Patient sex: F
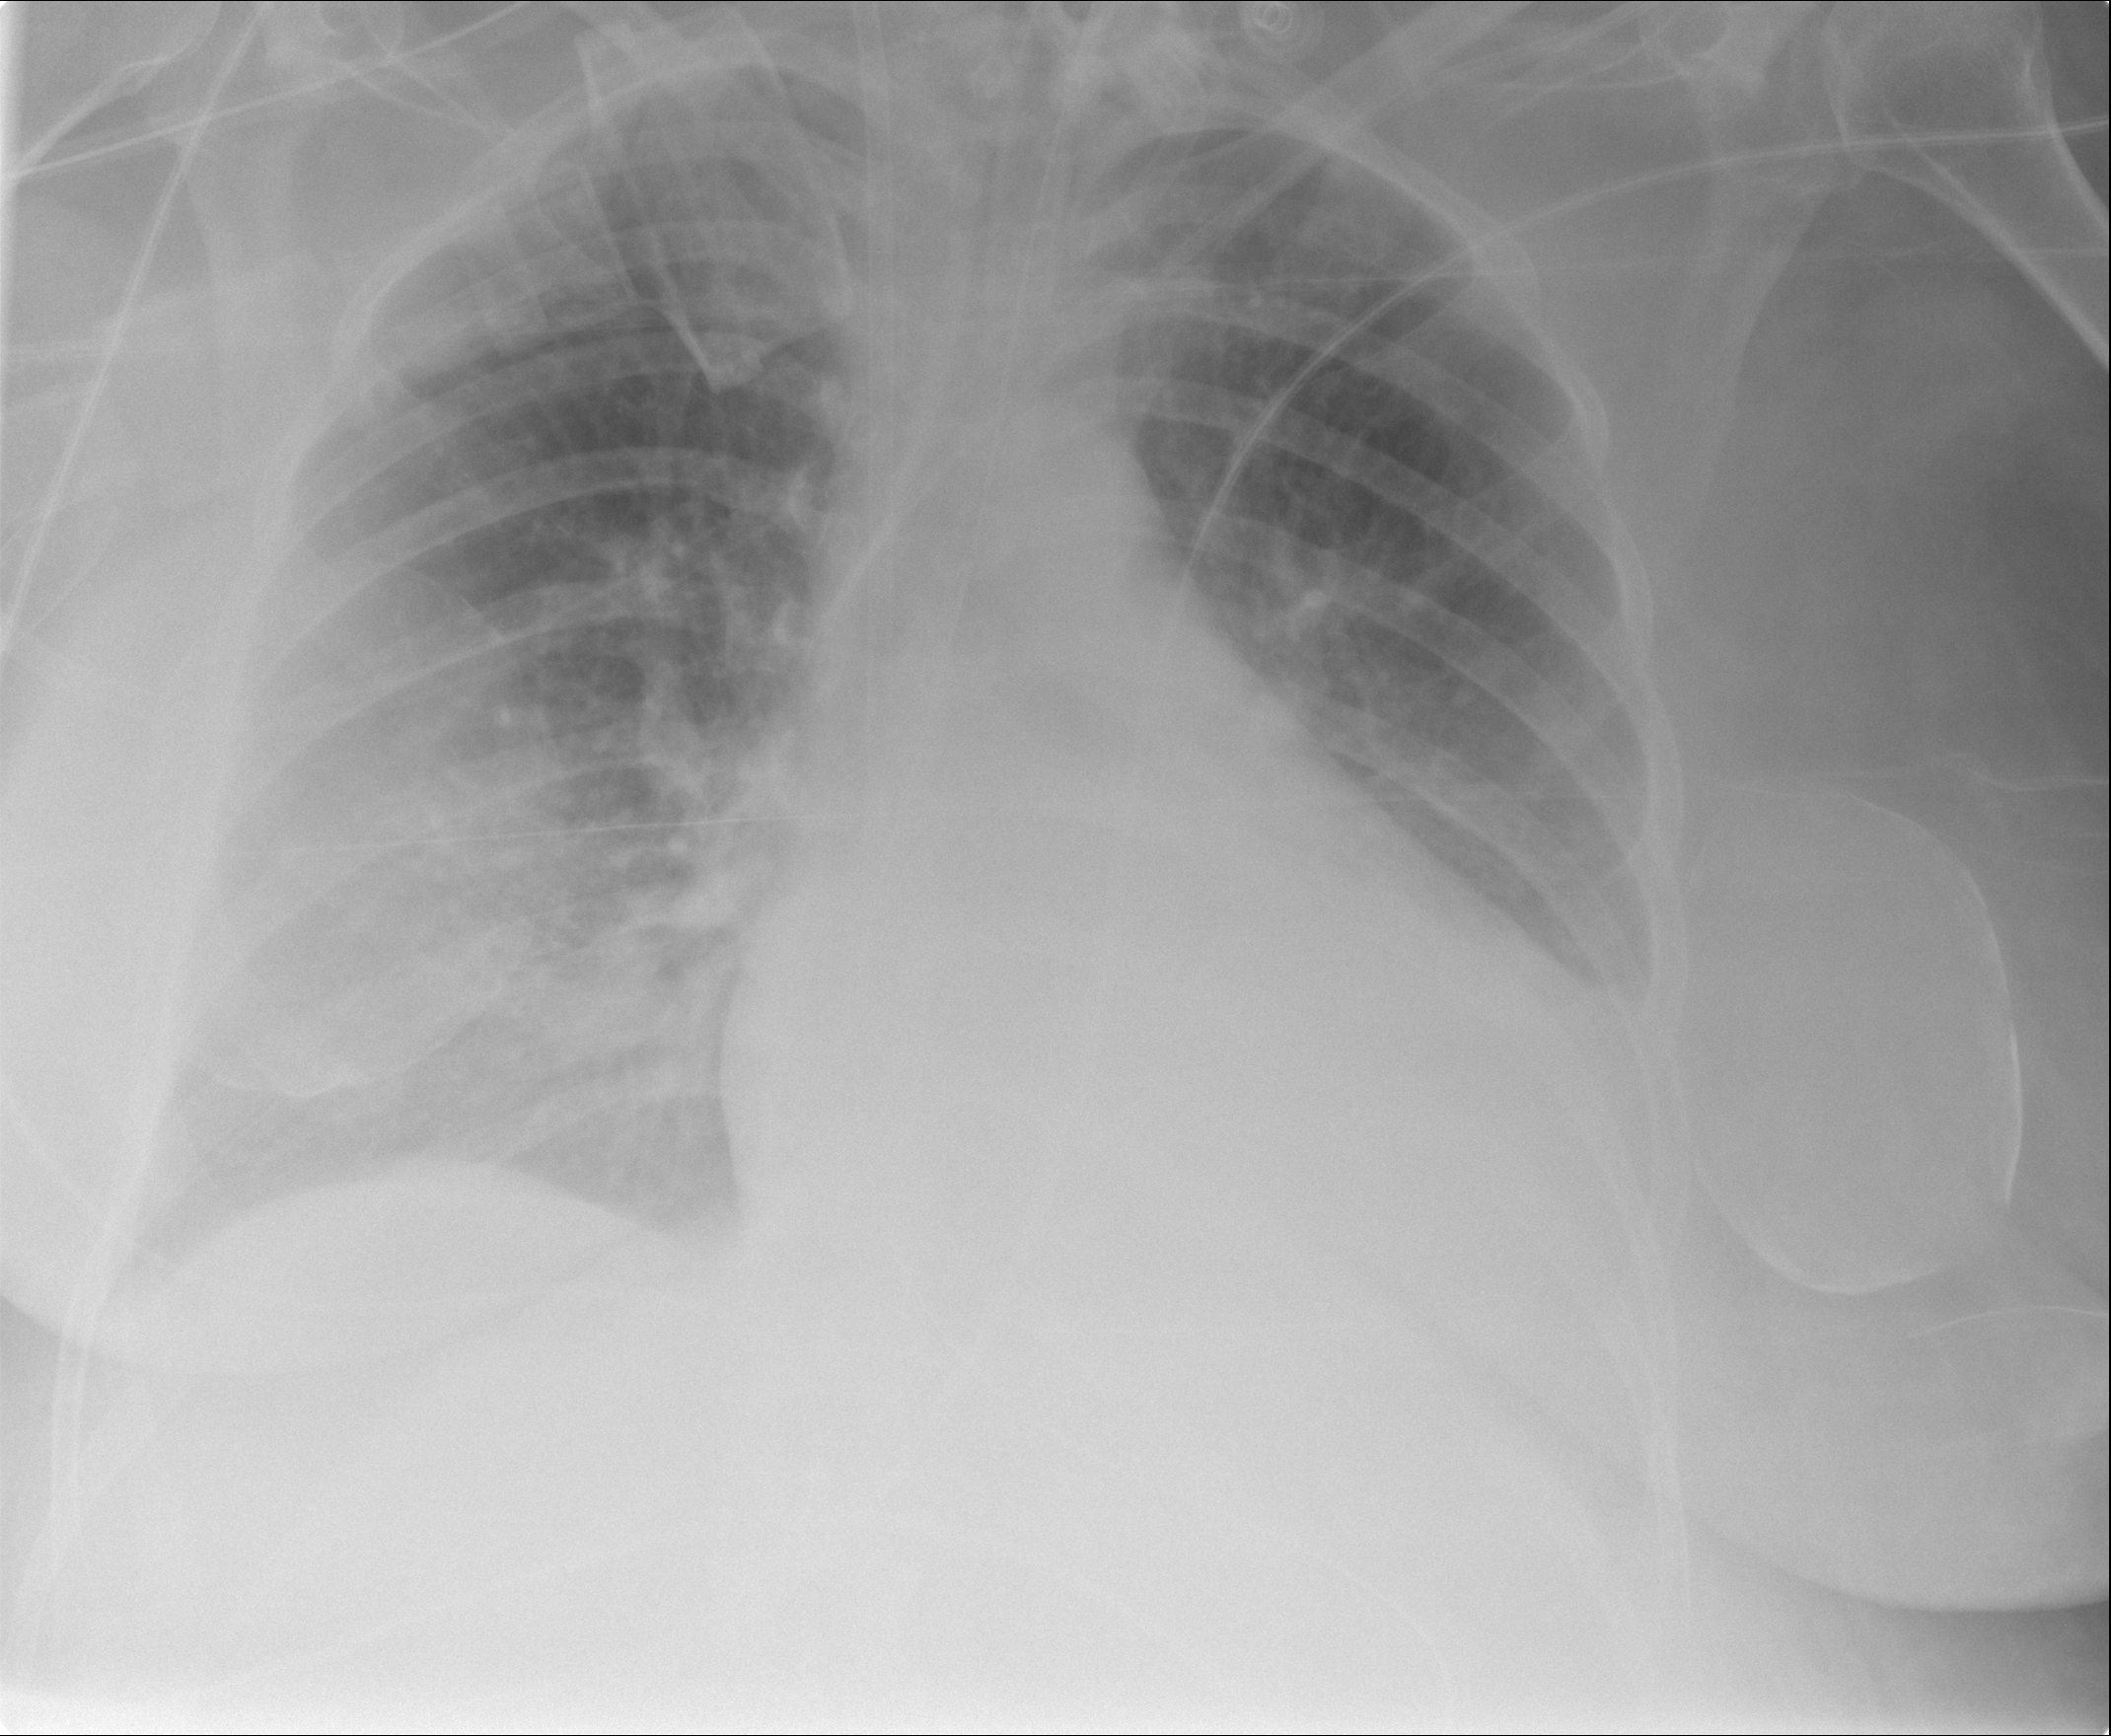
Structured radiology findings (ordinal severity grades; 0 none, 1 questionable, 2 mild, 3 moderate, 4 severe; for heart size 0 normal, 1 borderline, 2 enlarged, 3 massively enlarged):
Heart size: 2
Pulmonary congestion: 2
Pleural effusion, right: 2
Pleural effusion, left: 2
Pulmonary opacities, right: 3
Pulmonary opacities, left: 0
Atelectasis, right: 3
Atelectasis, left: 2